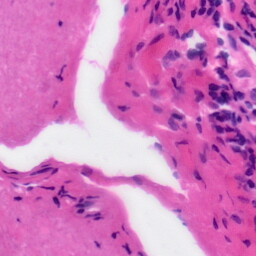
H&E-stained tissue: Tonsil